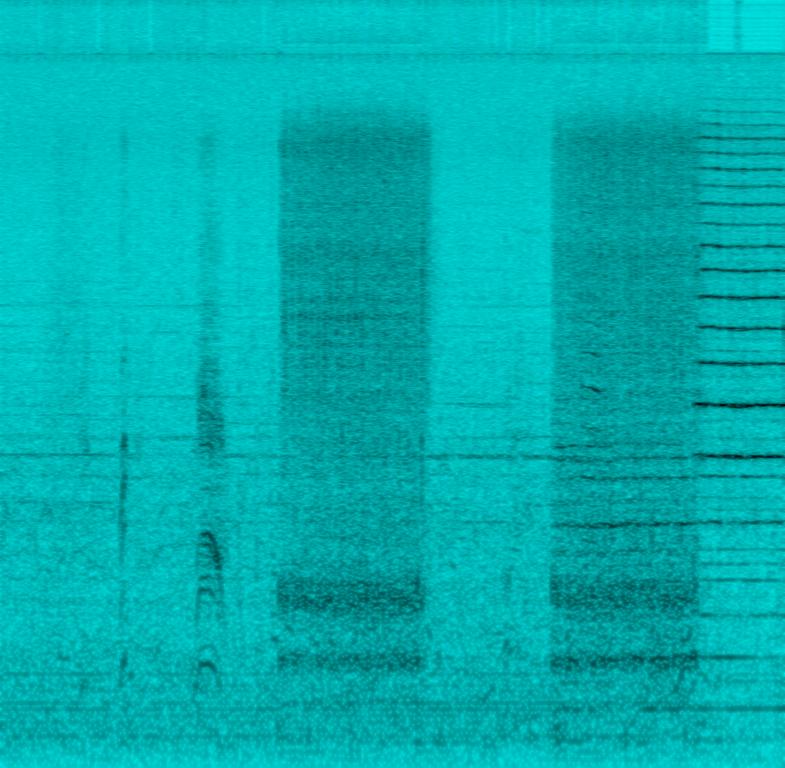
The low quality recording features a bagpipe melody, drum rolls and some man shouting sound. The recording is in mono and it is a bit noisy, as it was recorded outdoors.